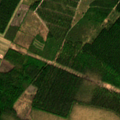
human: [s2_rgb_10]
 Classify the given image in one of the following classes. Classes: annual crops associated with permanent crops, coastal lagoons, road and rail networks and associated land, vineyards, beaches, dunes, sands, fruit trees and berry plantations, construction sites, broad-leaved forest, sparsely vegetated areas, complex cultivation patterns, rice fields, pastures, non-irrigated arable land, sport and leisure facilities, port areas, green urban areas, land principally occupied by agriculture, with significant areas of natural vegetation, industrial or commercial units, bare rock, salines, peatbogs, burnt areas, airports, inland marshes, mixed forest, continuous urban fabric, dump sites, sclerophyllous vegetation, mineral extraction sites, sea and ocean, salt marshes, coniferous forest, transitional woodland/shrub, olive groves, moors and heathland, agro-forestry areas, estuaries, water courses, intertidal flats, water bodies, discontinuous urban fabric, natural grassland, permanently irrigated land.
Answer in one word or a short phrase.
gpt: non-irrigated arable land, coniferous forest, mixed forest, transitional woodland/shrub